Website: ulta-beauty
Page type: newsletter-management
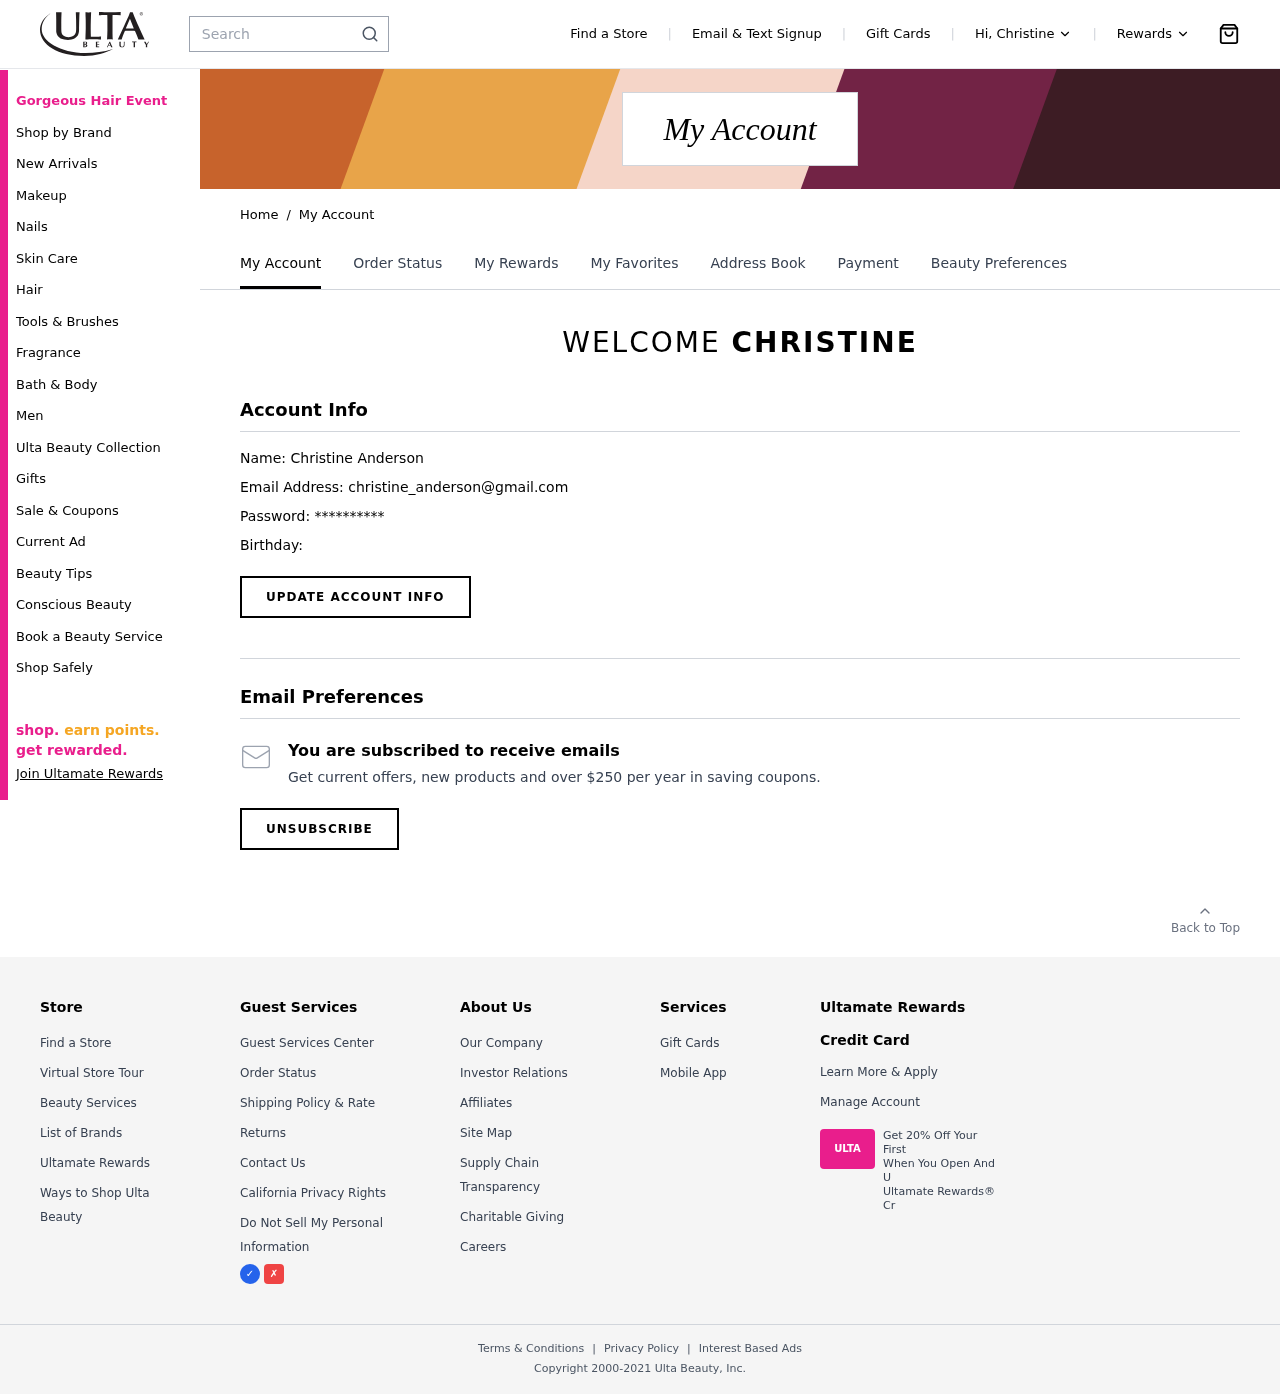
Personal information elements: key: PII_EMAIL
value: christine_anderson@gmail.com
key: PII_FIRSTNAME
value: Christine
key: PII_FIRSTNAME
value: CHRISTINE
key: PII_FULLNAME
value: Christine Anderson
Search elements: key: HEADER_SEARCH
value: Search